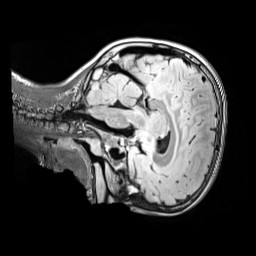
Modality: FLAIR
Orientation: sagittal
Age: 9
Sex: female
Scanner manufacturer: siemens
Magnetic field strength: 3 T
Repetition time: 5 s
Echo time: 0.388 s